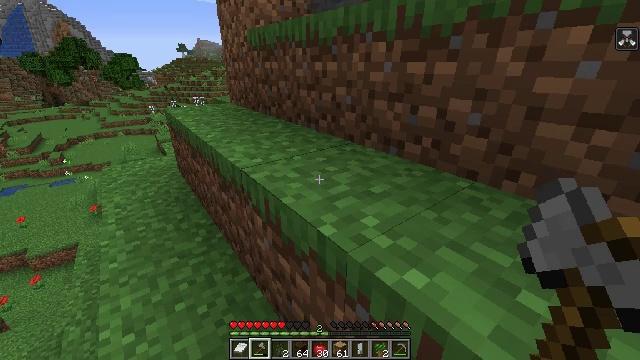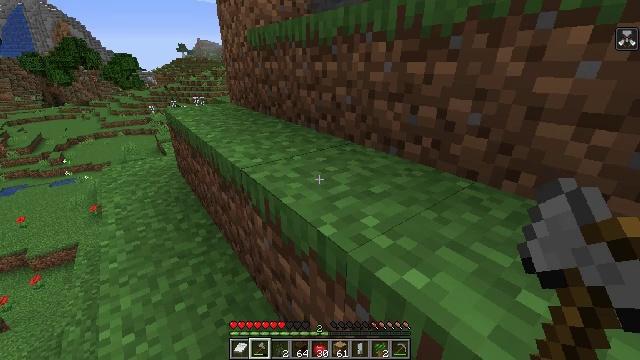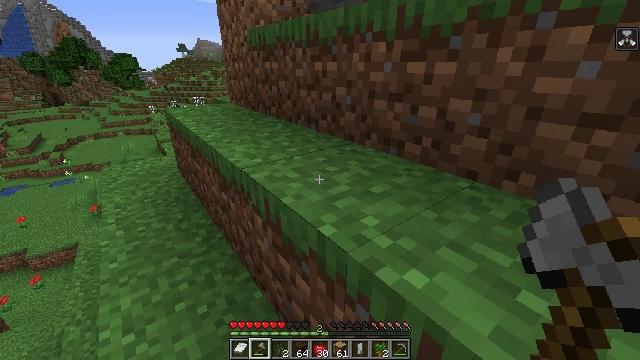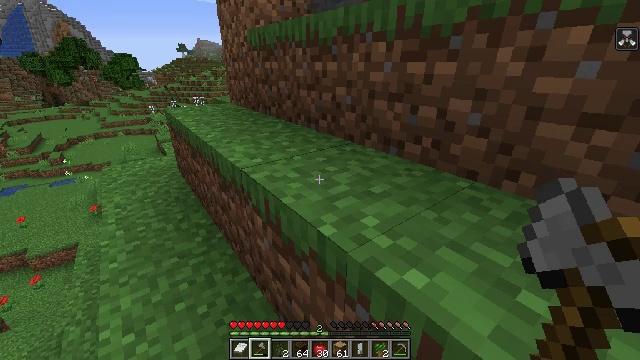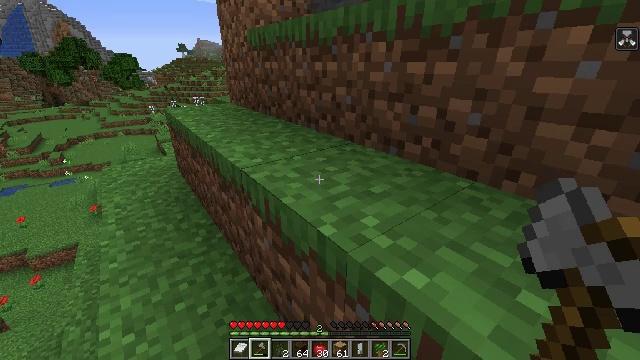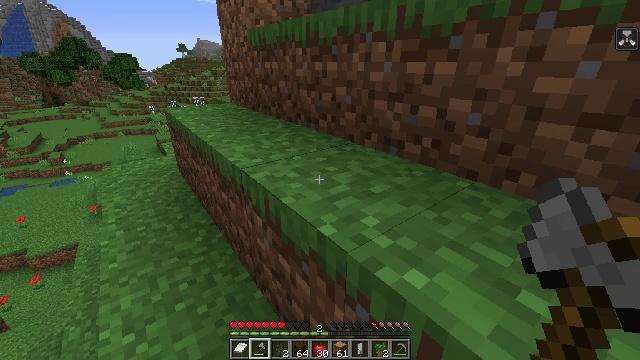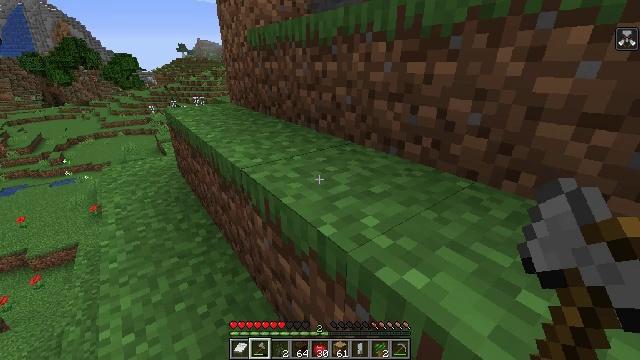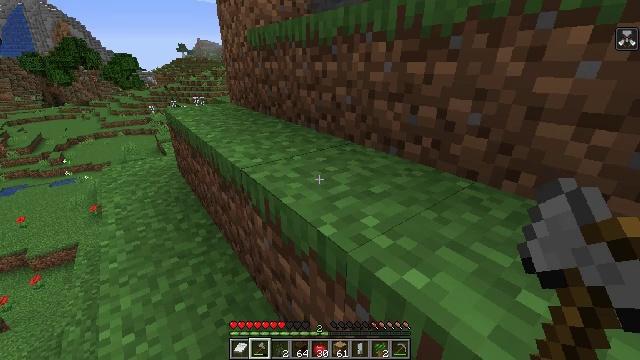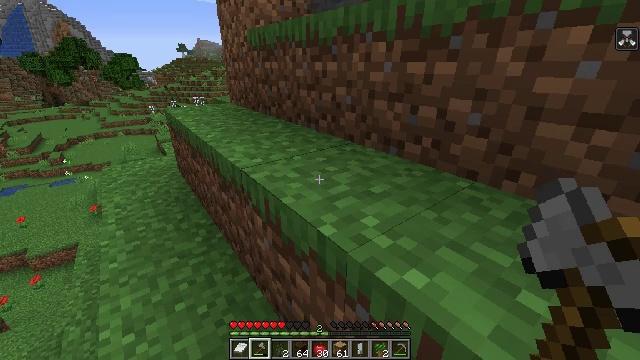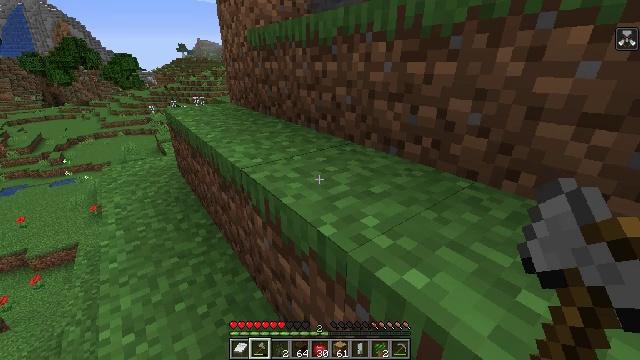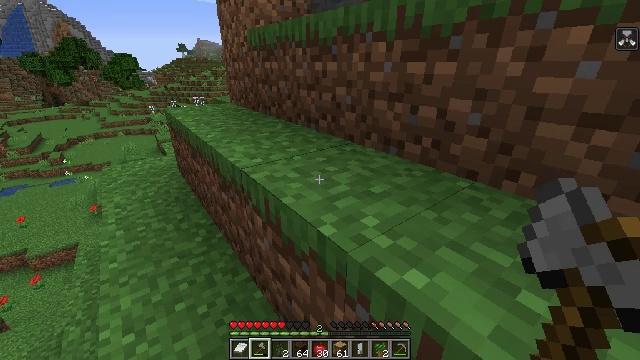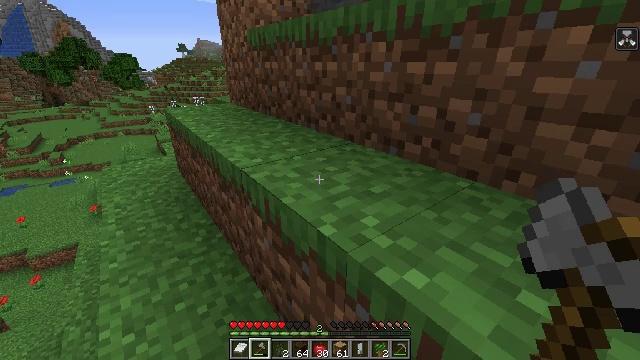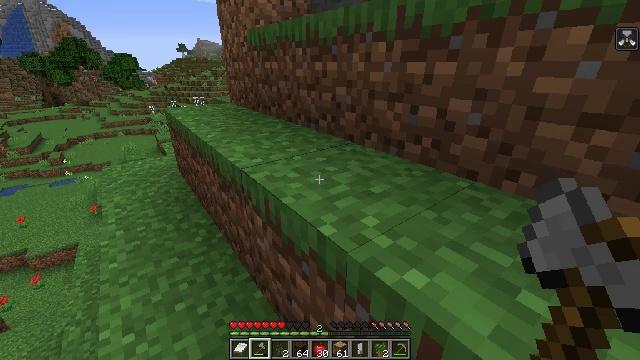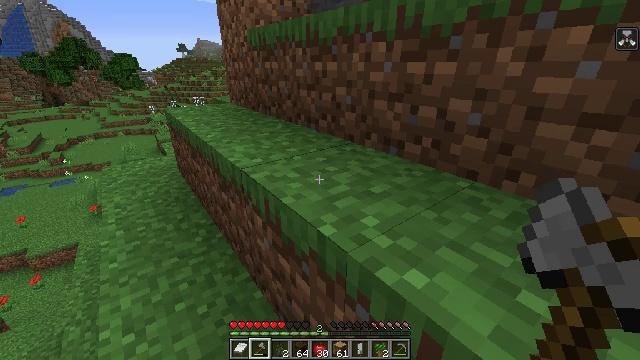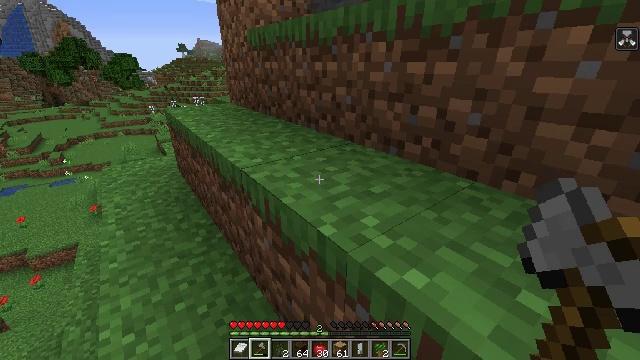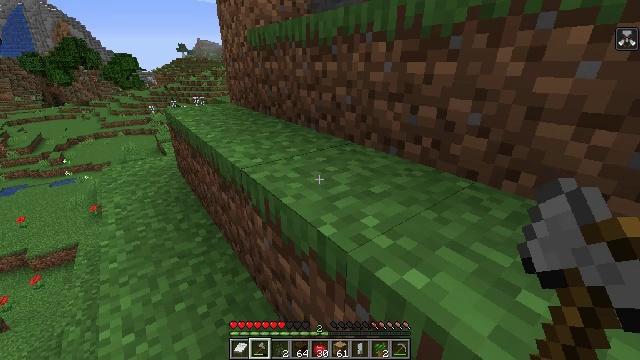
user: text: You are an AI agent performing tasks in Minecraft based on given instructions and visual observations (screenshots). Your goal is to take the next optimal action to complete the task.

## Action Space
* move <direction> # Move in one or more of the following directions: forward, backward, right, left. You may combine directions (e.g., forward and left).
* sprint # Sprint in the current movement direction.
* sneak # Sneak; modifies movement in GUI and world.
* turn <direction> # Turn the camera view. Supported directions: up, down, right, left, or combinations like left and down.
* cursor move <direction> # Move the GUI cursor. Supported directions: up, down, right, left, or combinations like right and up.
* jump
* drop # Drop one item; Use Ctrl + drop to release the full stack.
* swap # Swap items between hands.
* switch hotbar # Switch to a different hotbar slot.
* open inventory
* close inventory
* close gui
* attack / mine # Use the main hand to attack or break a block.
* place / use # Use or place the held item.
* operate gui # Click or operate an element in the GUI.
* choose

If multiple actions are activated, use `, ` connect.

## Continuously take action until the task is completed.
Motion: motion action
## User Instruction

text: Use shears to efficiently mine dark oak leaves.
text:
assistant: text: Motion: no_op
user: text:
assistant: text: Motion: no_op
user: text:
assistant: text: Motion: no_op
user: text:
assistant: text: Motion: no_op
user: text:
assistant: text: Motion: no_op
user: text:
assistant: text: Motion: no_op
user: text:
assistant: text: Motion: no_op
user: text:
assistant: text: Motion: no_op
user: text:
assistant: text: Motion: no_op
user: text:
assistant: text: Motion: no_op
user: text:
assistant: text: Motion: no_op
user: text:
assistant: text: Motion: no_op
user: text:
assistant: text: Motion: no_op
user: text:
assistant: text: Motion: no_op
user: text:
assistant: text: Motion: no_op
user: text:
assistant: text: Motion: no_op
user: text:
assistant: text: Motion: no_op
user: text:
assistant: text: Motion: no_op
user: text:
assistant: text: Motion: no_op
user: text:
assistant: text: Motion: no_op
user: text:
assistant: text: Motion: no_op
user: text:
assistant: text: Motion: no_op
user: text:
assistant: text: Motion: no_op
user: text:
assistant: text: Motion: no_op
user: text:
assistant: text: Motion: no_op
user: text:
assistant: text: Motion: no_op
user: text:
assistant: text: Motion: no_op
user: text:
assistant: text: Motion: no_op
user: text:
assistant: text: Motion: no_op
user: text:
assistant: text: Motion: no_op